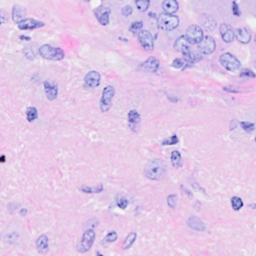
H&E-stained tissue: Breast